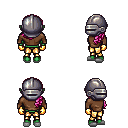
a pixel art fantasy rpg character, female body template, orc, green skin, brown long-sleeve shirt, gold greaves, pink left-swept hairstyle, metal helm, gold gloves, white slippers, four views (front, back, left, right), 2x2 character sprite sheet, small pixel art, hard edges, no anti-aliasing